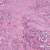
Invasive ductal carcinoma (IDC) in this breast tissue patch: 1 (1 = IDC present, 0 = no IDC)